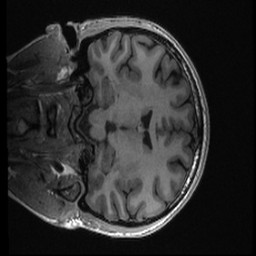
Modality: T1w
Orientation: coronal